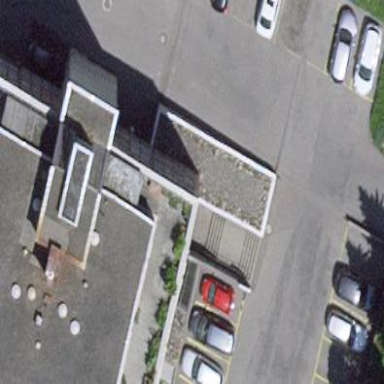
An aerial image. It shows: View of roof of building.